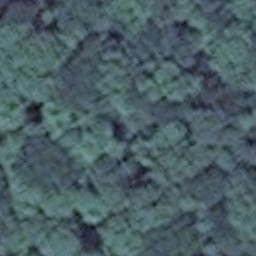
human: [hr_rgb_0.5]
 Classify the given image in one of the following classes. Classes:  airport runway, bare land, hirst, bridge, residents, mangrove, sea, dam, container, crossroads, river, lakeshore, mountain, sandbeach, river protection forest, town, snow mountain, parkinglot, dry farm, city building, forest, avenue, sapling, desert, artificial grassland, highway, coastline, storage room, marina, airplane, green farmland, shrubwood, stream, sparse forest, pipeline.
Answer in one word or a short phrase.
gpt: forest